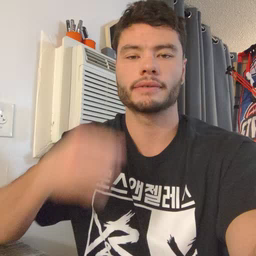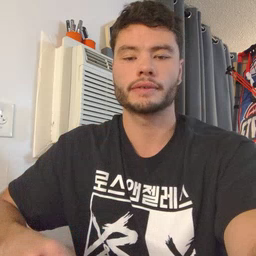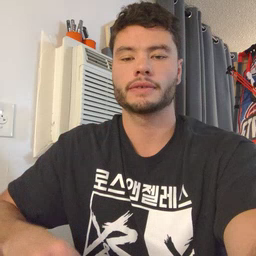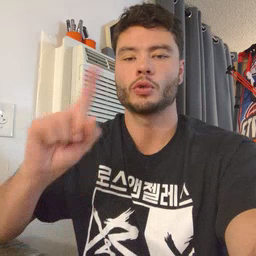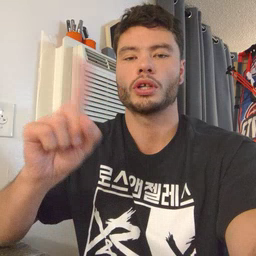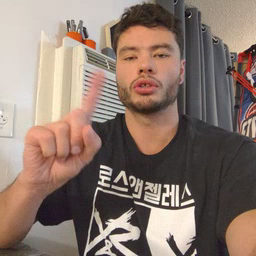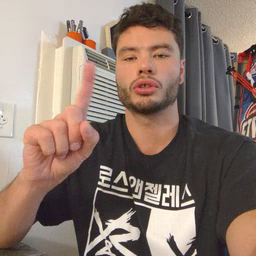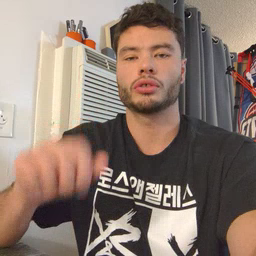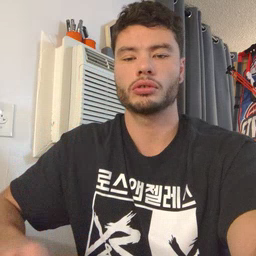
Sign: where